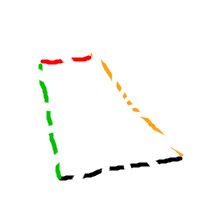
Shape: trapezoid